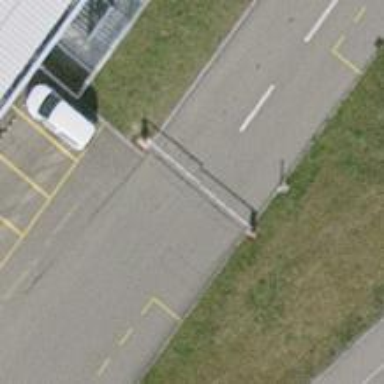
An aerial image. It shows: Lift gate barrier.